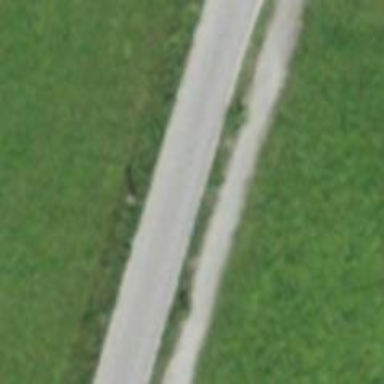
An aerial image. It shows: Paved residential road.